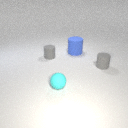
small gray rubber cylinder in front of large blue rubber cylinder